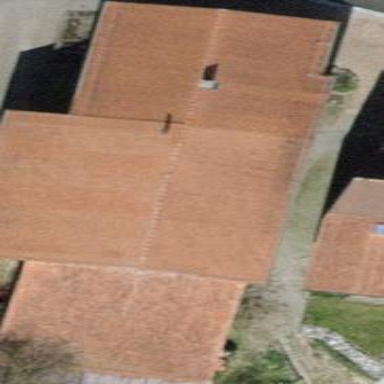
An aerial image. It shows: Gabled roof farm building.